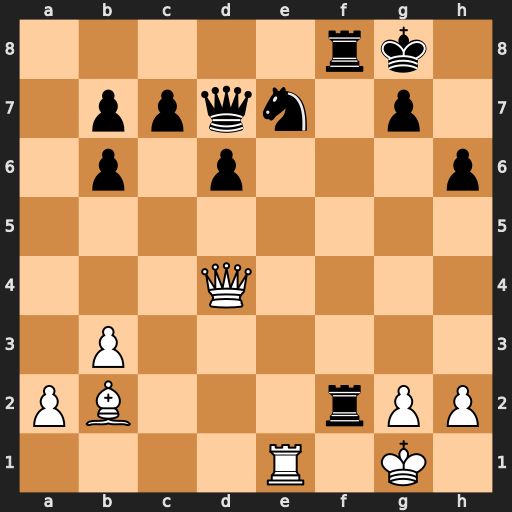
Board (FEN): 5rk1/1ppqn1p1/1p1p3p/8/3Q4/1P6/PB3rPP/4R1K1
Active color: w
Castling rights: -
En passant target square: -
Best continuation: Qxg7#